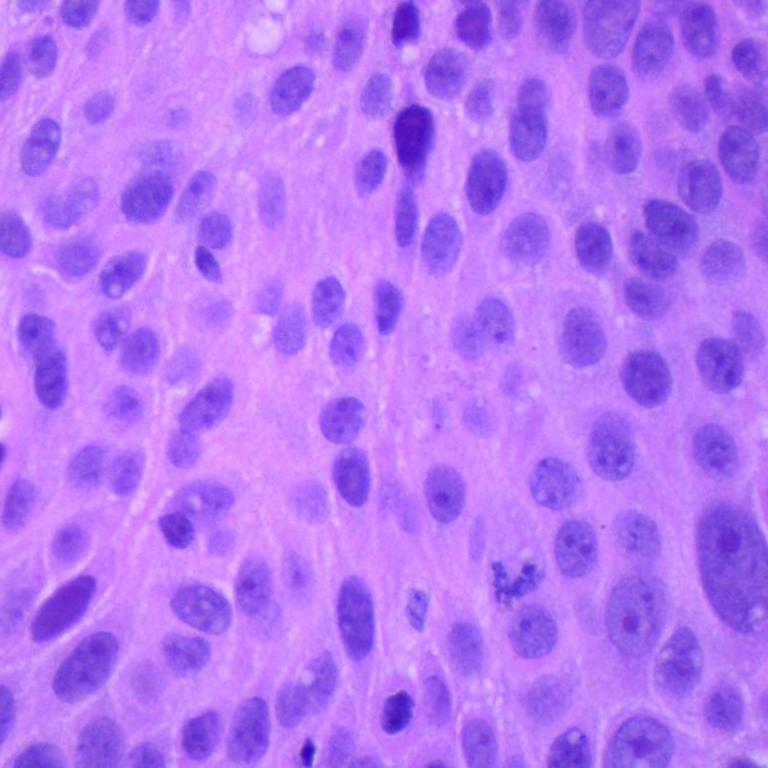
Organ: lung
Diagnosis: squamous carcinomas